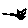
Label: cat